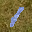
Label: 1